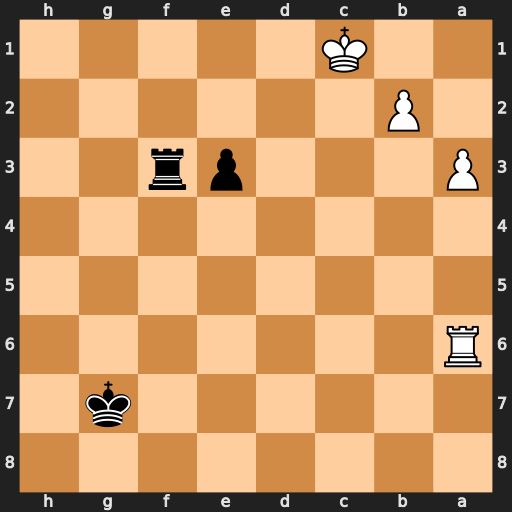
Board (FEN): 8/6k1/R7/8/8/P3pr2/1P6/2K5
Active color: b
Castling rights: -
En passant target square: -
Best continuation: Rf1+ Kc2 e2